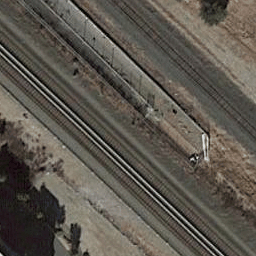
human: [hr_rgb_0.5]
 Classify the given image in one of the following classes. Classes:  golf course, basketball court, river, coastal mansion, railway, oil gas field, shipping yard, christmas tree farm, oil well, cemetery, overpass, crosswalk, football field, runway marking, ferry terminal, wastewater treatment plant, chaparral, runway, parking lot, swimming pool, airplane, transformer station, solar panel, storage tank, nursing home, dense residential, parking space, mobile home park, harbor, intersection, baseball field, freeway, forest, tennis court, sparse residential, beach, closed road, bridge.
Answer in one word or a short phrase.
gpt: railway